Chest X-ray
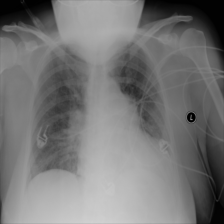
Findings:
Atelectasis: negative
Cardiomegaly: positive
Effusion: negative
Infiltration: negative
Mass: negative
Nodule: negative
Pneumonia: negative
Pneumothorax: negative
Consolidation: negative
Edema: negative
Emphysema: negative
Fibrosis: negative
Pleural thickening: negative
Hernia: negative